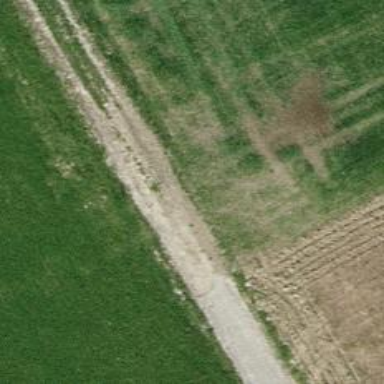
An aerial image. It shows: Well-maintained track road with grade 1 tracktype.